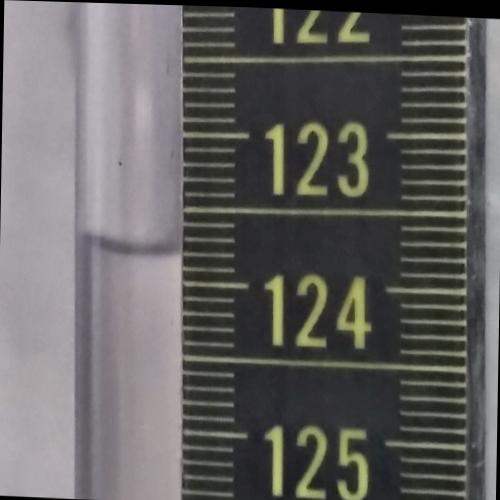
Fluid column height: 123.8 cm